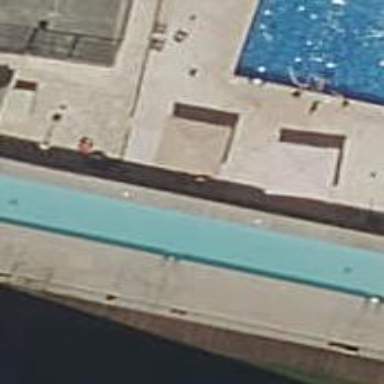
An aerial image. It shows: Swimming pool located in leisure land.